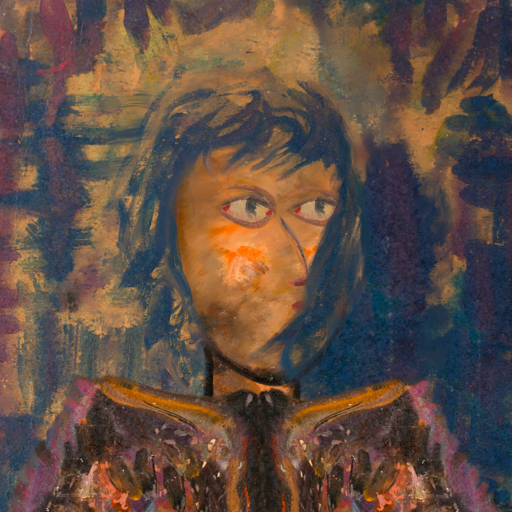
Background: InTheSun, Head And Neck Side: Gypsy_Queen, Face Side: GypsyMother, Bust: Gypsy_Queen, Hair Side: In_The_Sun, Head Accessory: Blank, Second Necklace: Blank, Necklace: Blank, Baby: Blank